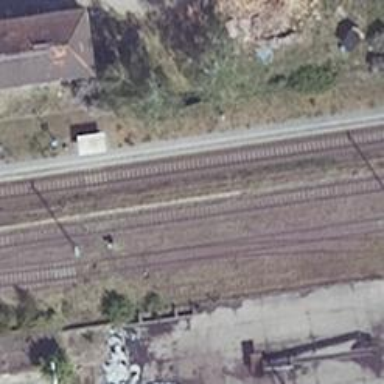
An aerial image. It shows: Disused railway spur.